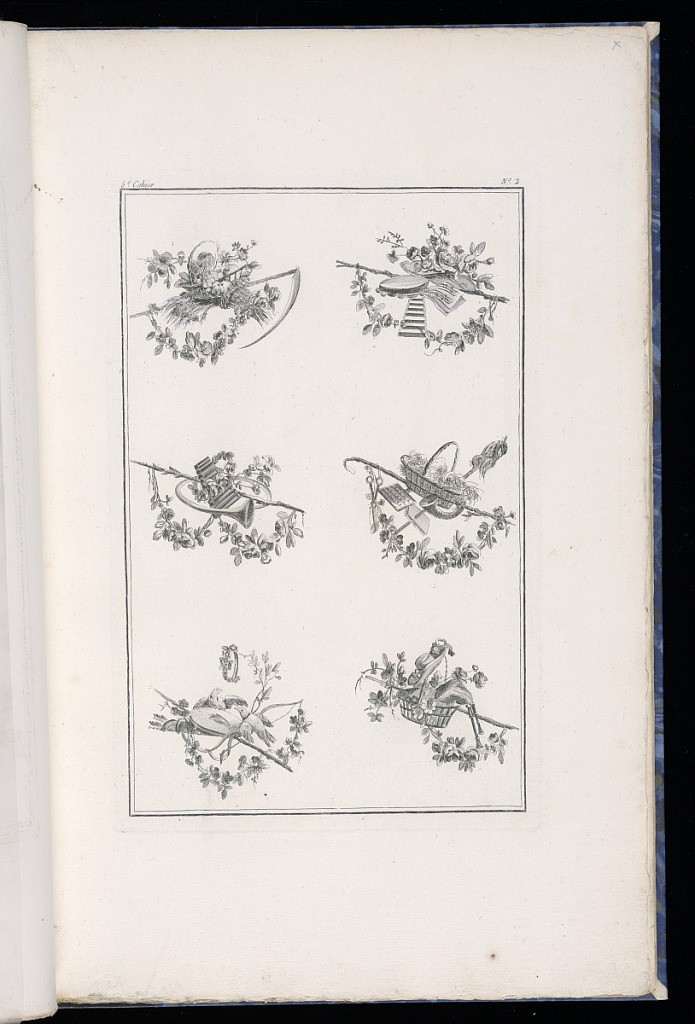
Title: Trophy Designs
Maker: Pierre Ranson, French, 1736–1786
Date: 1777–79
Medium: Etching on paper
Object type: Print
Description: Six designs for trophies incorporating leaves, flowers, fruit, baskets, wheat, wool, scythe, tambourine, music, horns, scissors, birds, bow, target, quiver of arrows, hat, and a bagpipe or musette. The plate is numbered.